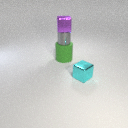
small purple metal cube above large green rubber cylinder